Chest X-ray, PA view. Patient: 20 years old, sex M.
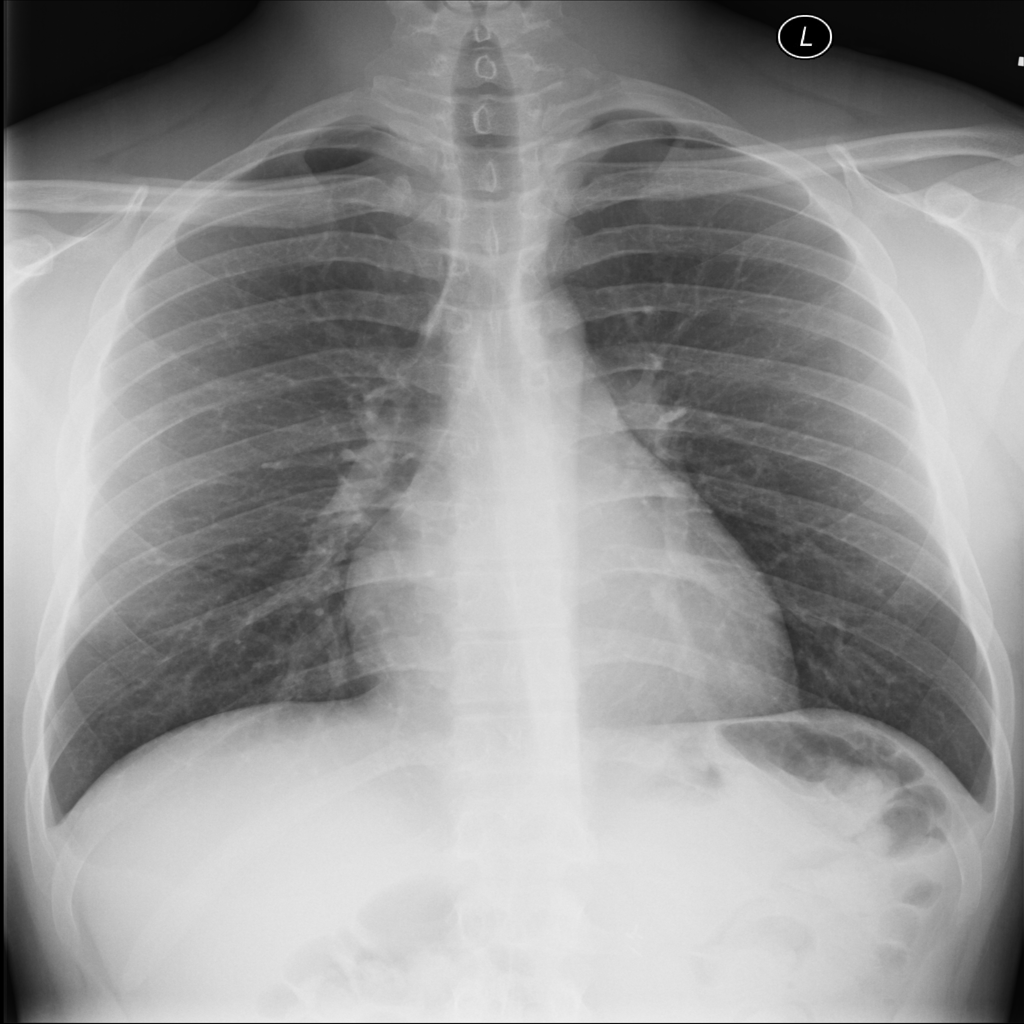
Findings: No Finding